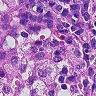
Metastatic tissue present: no